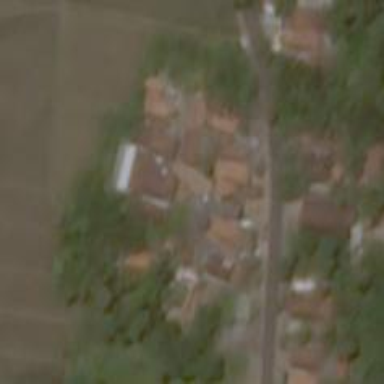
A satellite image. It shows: Village.